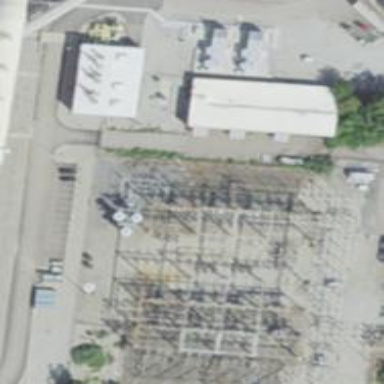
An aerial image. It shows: Switch used for power control.